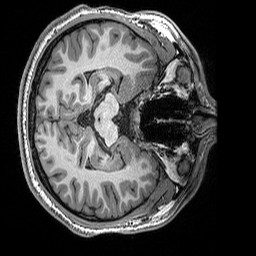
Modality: T1w
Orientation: axial
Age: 22
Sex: male